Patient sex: F
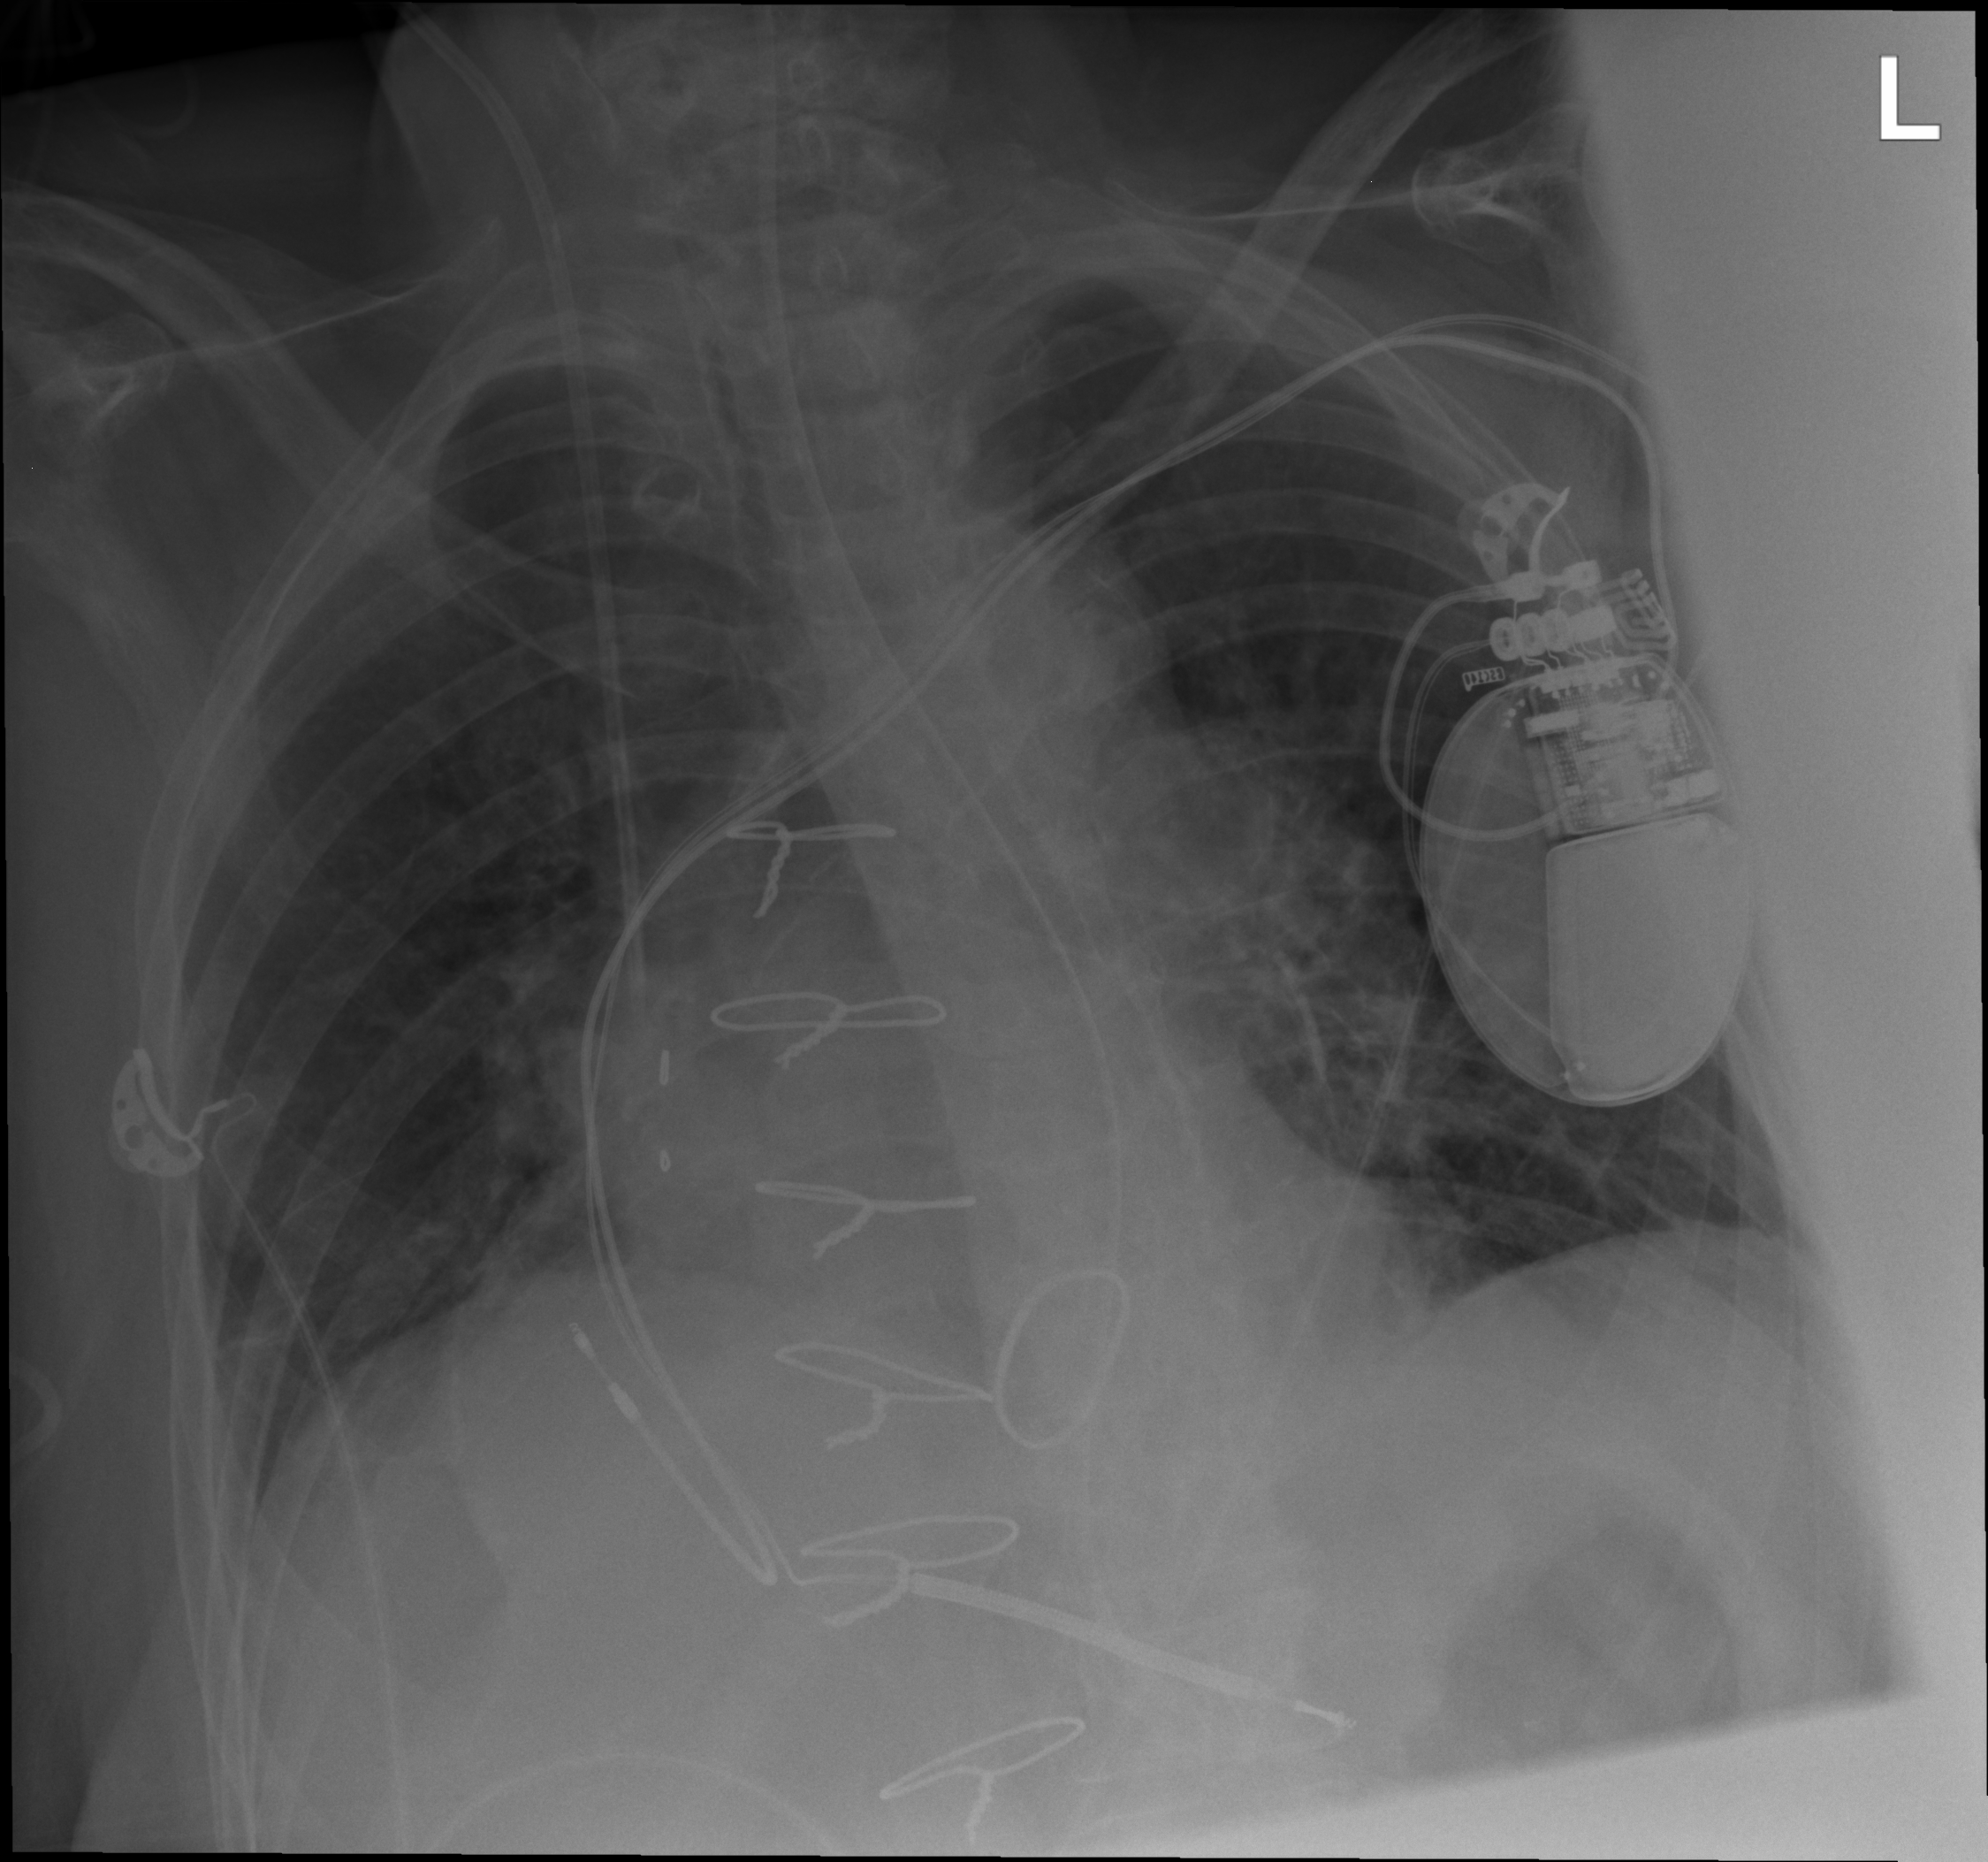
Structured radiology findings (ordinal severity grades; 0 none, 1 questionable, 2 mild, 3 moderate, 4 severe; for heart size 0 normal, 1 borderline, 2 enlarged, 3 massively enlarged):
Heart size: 2
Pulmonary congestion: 1
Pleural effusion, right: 1
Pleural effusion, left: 1
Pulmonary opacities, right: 0
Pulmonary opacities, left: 0
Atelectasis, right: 2
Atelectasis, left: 2